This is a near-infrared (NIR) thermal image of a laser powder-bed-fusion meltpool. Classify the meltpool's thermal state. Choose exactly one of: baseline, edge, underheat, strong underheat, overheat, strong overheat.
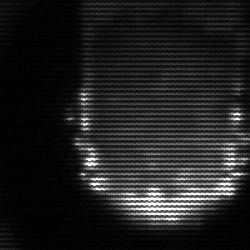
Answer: baseline